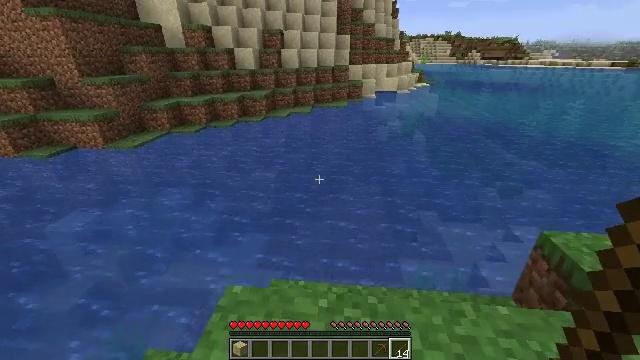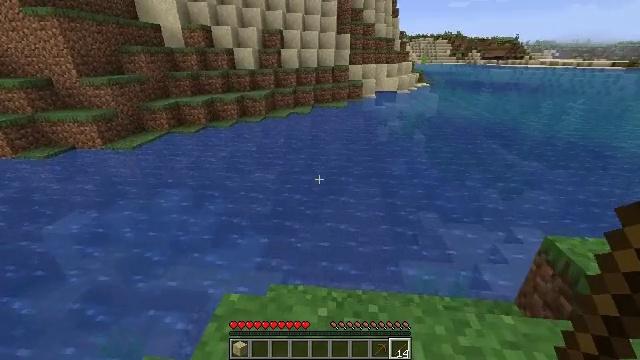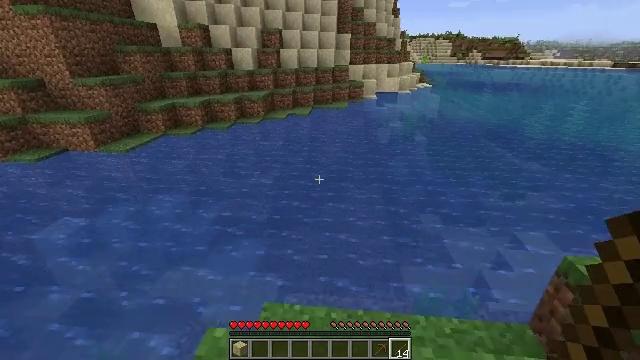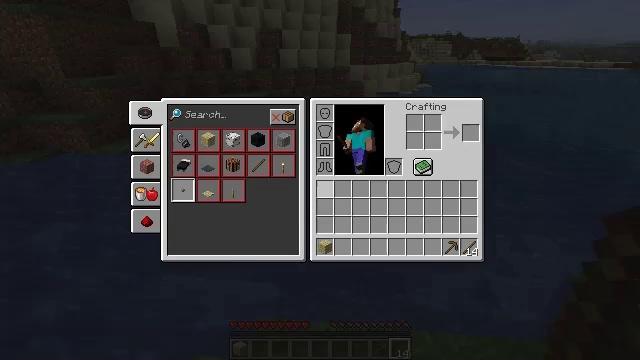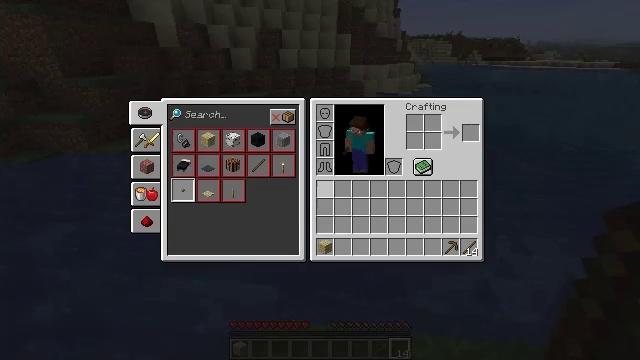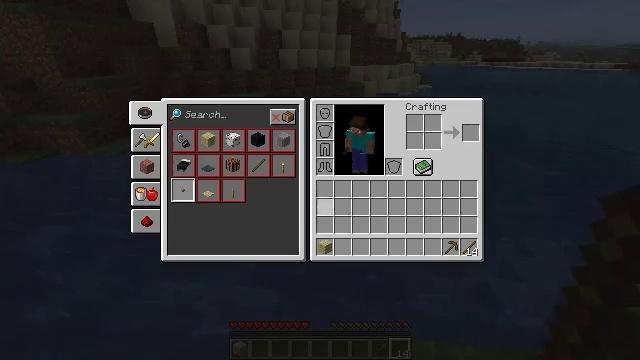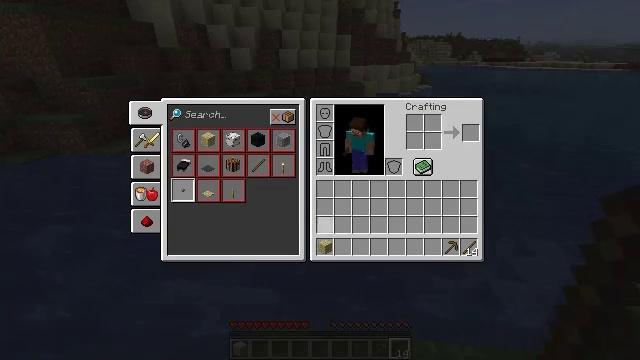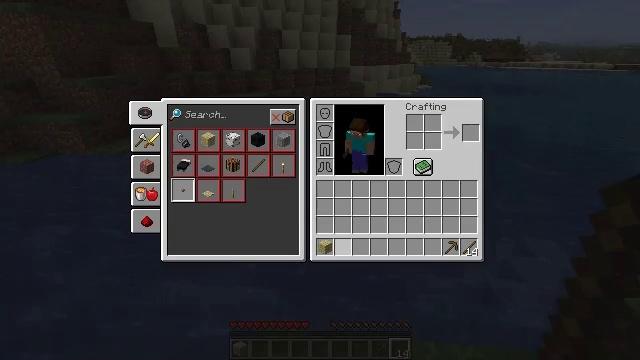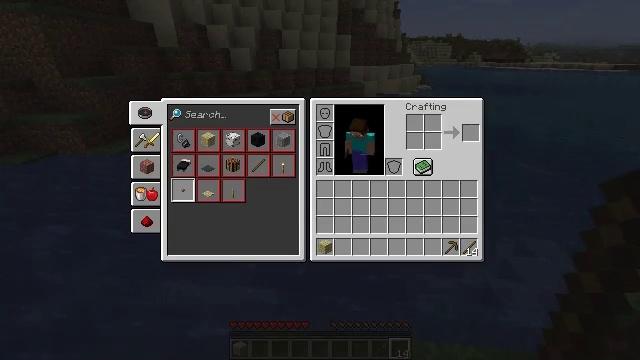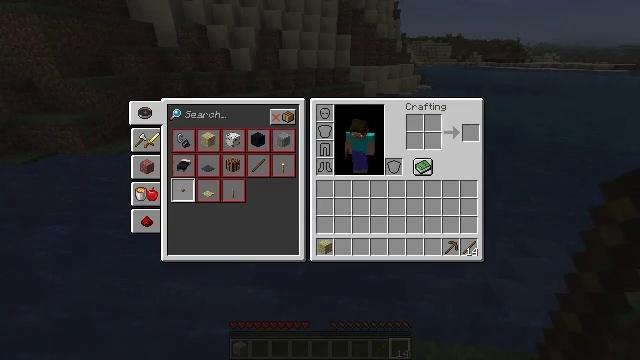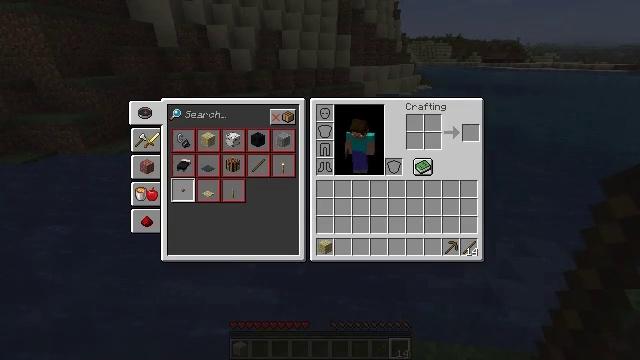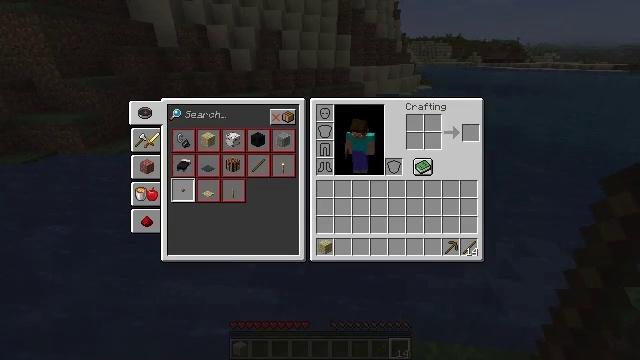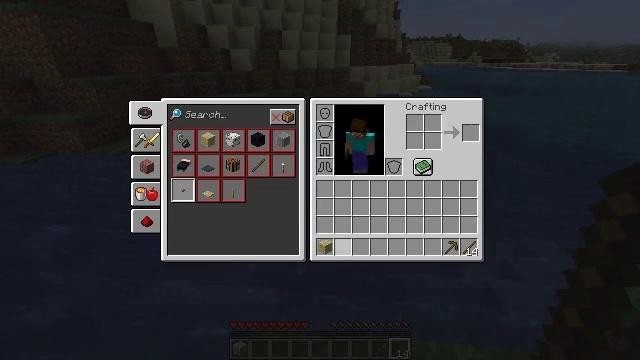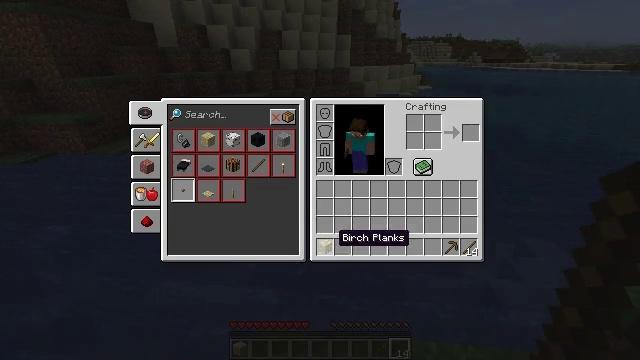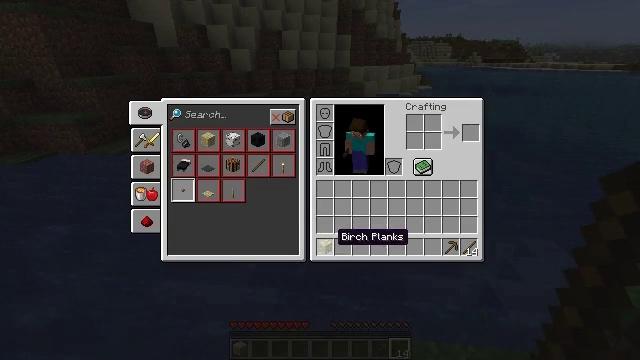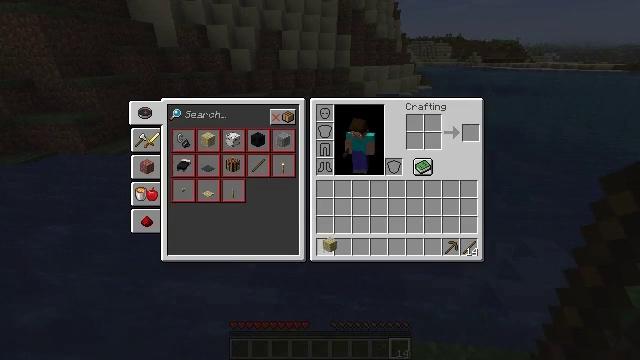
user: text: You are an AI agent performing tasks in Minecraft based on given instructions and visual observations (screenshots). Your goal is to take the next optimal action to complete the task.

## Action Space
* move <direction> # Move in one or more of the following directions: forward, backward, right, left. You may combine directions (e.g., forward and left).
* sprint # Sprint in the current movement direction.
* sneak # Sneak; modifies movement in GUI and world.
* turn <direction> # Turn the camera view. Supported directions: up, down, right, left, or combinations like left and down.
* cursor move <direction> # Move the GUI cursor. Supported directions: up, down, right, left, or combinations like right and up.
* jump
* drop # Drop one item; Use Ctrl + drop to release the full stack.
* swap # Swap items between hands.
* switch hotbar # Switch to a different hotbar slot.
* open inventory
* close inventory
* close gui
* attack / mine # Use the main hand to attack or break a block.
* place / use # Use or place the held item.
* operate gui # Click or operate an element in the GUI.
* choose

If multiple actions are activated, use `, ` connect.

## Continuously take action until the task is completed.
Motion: motion action
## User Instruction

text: Drop birch planks.
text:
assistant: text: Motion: move forward
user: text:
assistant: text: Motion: move forward
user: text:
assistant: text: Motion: open inventory
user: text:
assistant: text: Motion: open inventory
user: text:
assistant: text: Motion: cursor move down, open inventory
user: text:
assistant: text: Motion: cursor move down
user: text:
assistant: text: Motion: cursor move down
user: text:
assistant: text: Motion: cursor move down
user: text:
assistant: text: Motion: no_op
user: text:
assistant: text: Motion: no_op
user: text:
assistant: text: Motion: cursor move up
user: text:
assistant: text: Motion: cursor move up
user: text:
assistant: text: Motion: no_op
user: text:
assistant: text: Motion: no_op
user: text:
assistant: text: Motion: operate gui
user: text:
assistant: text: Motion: operate gui
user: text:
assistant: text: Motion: cursor move right, operate gui
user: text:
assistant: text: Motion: cursor move right and up
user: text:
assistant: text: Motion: cursor move right and up
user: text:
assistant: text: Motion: cursor move right and up
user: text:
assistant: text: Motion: cursor move right and up
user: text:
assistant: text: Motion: operate gui
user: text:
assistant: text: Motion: operate gui
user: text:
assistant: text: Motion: no_op
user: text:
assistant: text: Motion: cursor move left
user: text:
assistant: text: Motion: no_op
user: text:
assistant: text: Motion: no_op
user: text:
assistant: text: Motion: no_op
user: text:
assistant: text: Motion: no_op